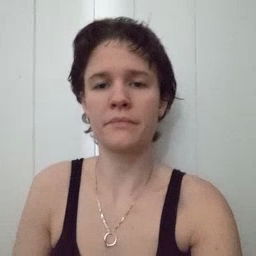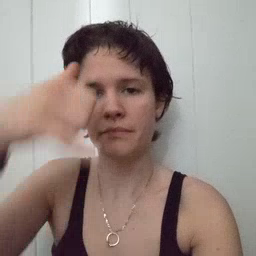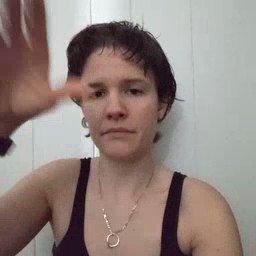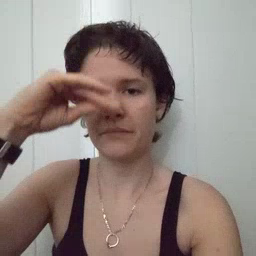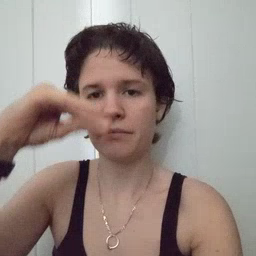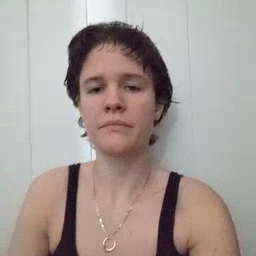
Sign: cowboy